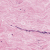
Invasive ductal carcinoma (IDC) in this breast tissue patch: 0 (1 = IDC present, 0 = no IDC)